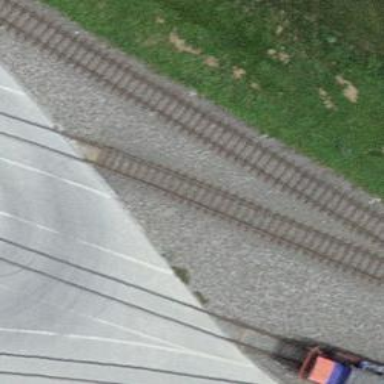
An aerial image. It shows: Railway spur service.